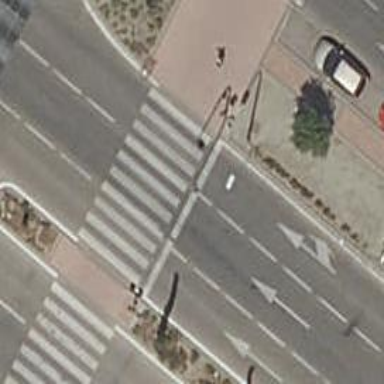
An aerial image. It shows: Crossing with traffic signals.